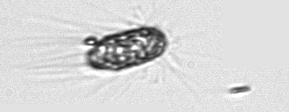
Label: Corethron_hystrix